【题型】解答题　【知识点】平面几何　【难度】easy
如图，$\triangle ABC$中，$M$为$BC$中点，$O$为$AM$上一点，$BO$的延长线交$AC$于点$D$，$CO$的延长线交$AB$于点$E$，$PQ \parallel BC$，且$PQ$过点$O$与$AB$、$AC$分别交于点$P$和点$Q$。求证：

\vspace{1em}
\noindent
(1) $PO = OQ$；\\
(2) $ED \parallel BC$。
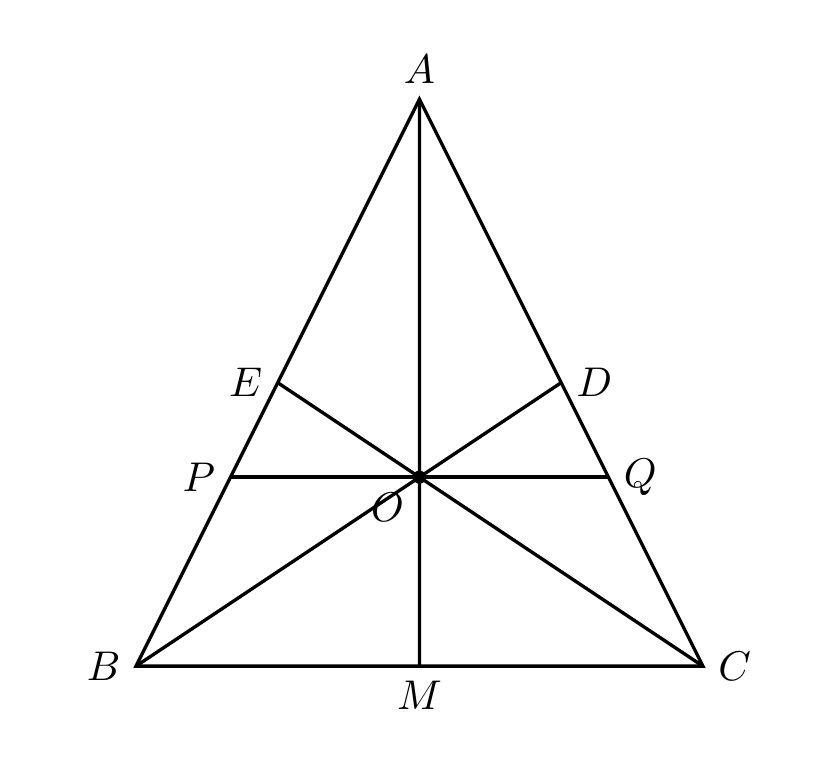
【解答】
\noindent
【答案】(1)见解析\\
(2)见解析

\vspace{1em}

\noindent
【分析】（1）根据平行线分线段成比例得出$\dfrac{PO}{BM} = \dfrac{AO}{AM}$，$\dfrac{OQ}{CM} = \dfrac{AO}{AM}$，由$M$为$BC$中点，即可证得$PO = OQ$；

\vspace{0.5em}
\noindent
（2）根据平行线分线段成比例得出$\dfrac{EO}{EC} = \dfrac{PO}{BC}$，$\dfrac{DO}{DB} = \dfrac{OQ}{BC}$，等量代换后得到$\dfrac{EO}{EC} = \dfrac{DO}{DB}$，再得出$DE \parallel BC$。

\vspace{1em}
\noindent
【详解】（1）证明：$\because PQ \parallel BC$，\\
$\therefore PO \parallel BM$，$OQ \parallel CM$，\\
$\therefore \dfrac{PO}{BM} = \dfrac{AO}{AM}$，$\dfrac{OQ}{CM} = \dfrac{AO}{AM}$，\\
$\therefore \dfrac{PO}{BM} = \dfrac{OQ}{CM}$，\\
由$M$为$BC$中点，即可证得$PO = OQ$。

\vspace{1em}
\noindent
（2）证明：连接$DE$，\\

$\because PQ \parallel BC$，\\
$\therefore \dfrac{EO}{EC} = \dfrac{PO}{BC}$，$\dfrac{DO}{DB} = \dfrac{OQ}{BC}$，\\
由（1）可得$PO = OQ$，\\
$\therefore \dfrac{EO}{EC} = \dfrac{DO}{DB}$，\\
$\therefore \dfrac{EO}{OC} = \dfrac{DO}{OB}$，\\
$\therefore DE \parallel BC$。

\vspace{1em}
\noindent
【点睛】考查三角形一边平行线的判定定理，注意根据相等的比例作为中间量进行等比例转换。
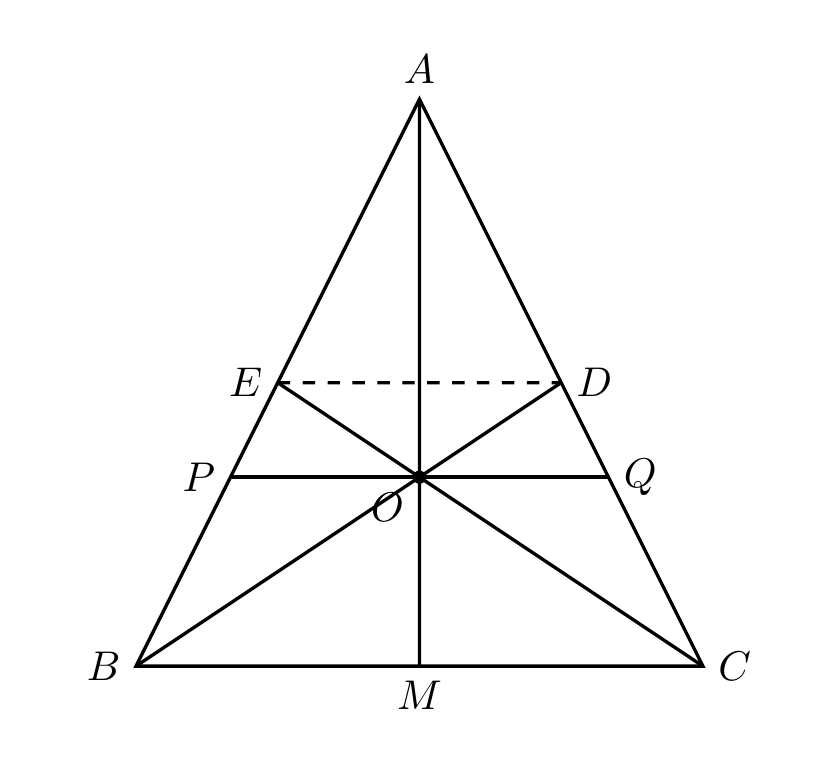